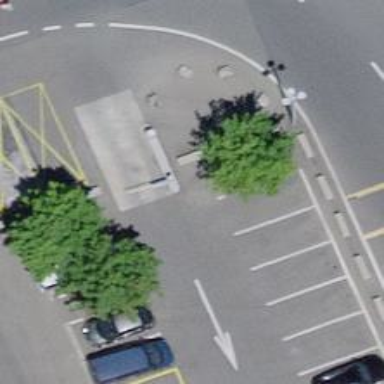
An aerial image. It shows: Lift gate barrier.